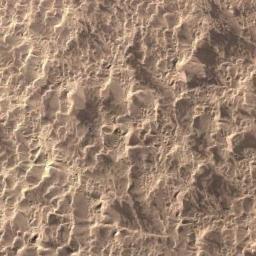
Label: desert